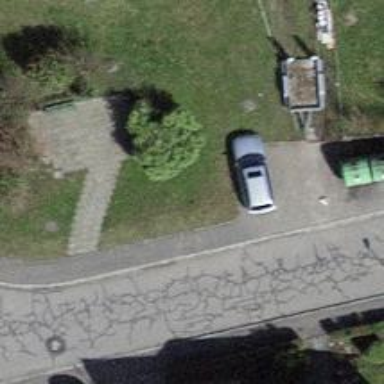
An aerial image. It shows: Recycling container at amenity designated for recycling.